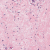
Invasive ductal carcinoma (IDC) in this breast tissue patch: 0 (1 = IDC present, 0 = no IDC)